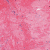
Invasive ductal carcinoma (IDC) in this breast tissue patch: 0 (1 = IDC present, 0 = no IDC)